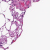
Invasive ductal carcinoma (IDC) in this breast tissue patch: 0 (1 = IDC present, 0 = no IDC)